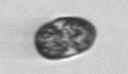
Label: Mesodinium